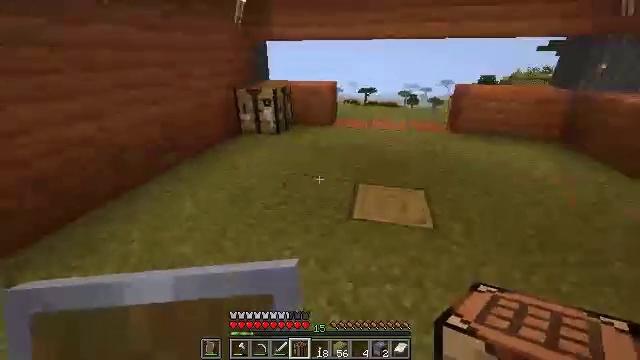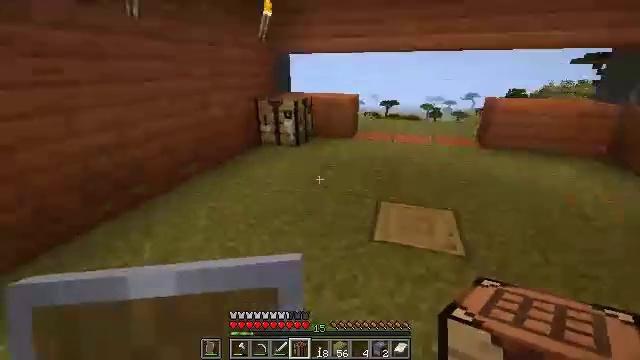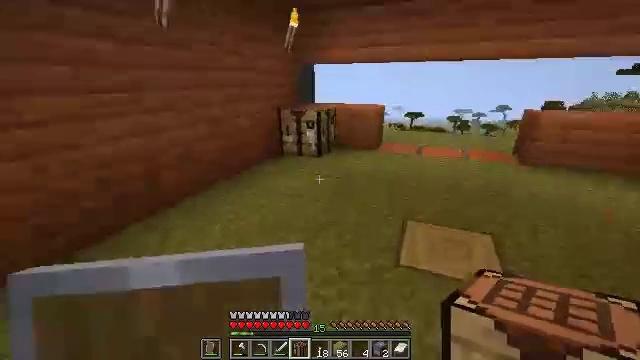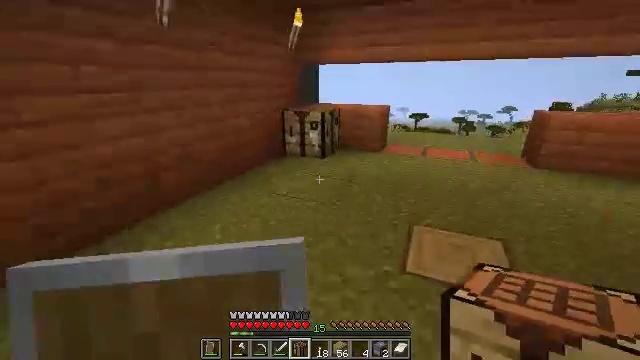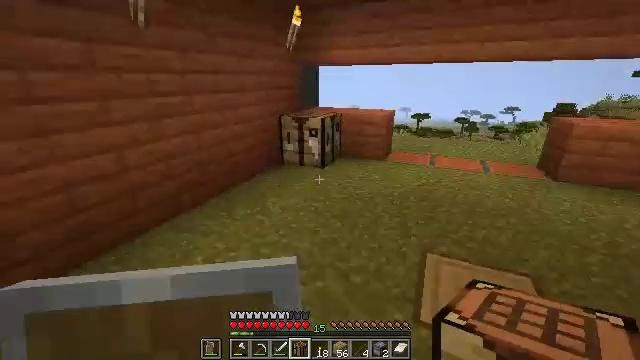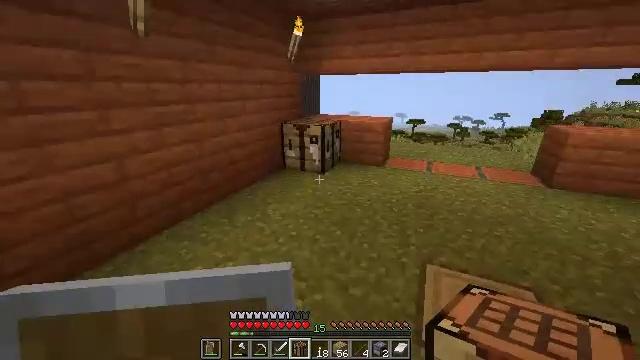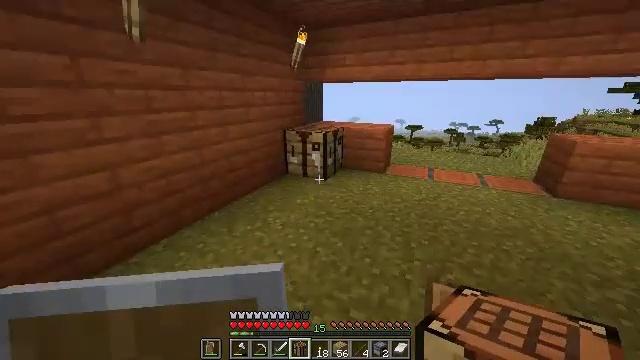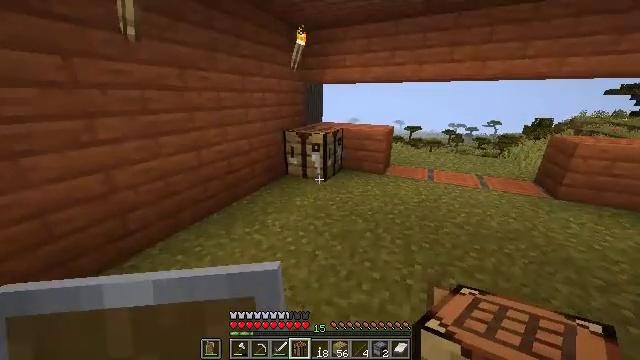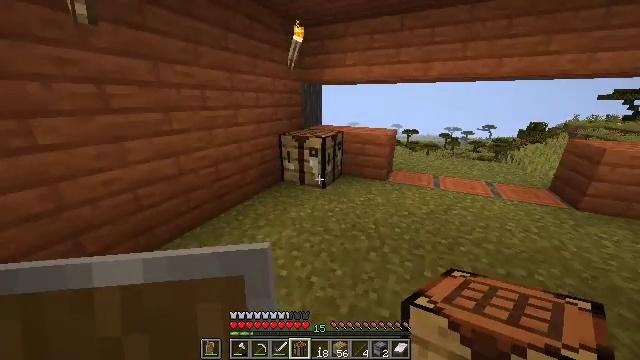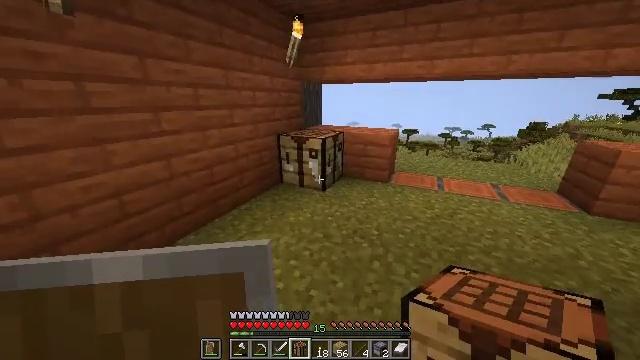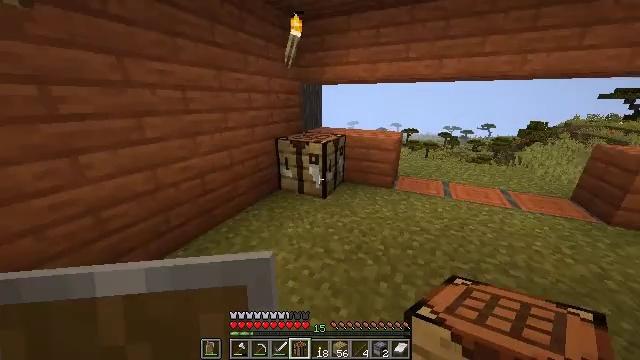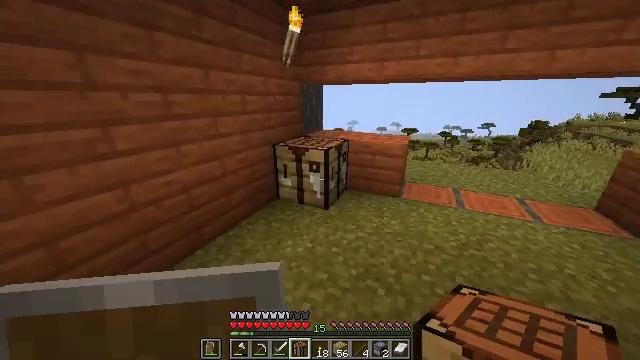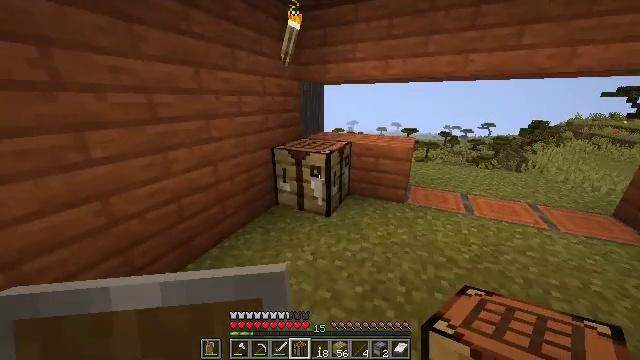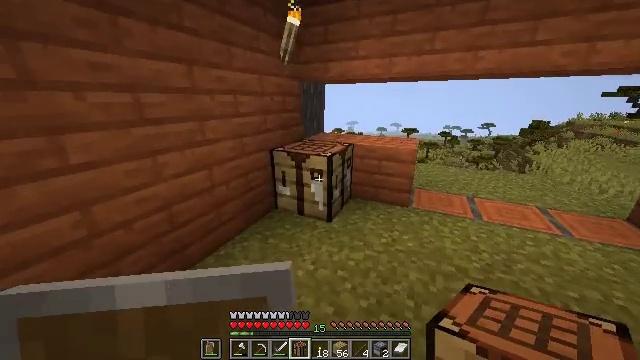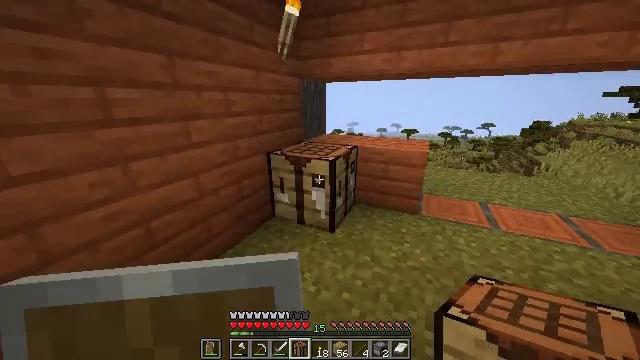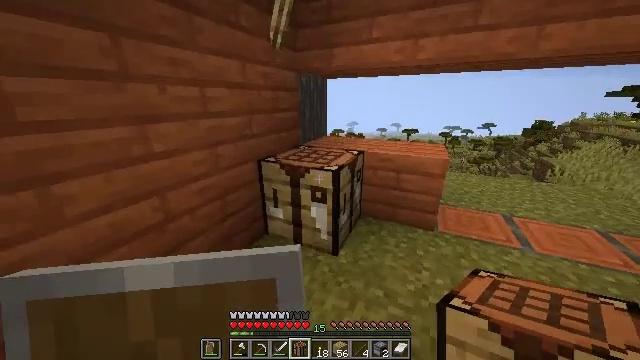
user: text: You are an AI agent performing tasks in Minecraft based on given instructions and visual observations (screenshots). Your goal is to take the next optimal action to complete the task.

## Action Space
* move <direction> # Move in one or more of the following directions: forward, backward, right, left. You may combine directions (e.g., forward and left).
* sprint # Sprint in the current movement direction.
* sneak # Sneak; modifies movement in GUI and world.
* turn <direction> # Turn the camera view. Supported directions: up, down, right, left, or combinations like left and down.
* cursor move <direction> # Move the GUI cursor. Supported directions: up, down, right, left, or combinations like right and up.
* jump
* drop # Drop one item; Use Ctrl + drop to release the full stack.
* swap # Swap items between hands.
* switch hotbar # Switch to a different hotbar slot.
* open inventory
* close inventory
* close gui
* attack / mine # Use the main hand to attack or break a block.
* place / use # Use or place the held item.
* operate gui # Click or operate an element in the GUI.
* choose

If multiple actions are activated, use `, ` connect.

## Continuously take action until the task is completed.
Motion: motion action
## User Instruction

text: Interact with a crafting table to get an iron shovel.
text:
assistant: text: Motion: move forward, turn left and up
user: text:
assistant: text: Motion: move forward, turn left and up
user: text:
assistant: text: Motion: move forward
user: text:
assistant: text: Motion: move forward, sprint
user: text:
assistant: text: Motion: move forward, sprint
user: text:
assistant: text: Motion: move forward, sprint
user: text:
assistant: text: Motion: move forward, sprint
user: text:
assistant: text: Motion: move forward
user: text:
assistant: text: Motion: move forward
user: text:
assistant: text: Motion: move forward
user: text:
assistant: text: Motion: move forward
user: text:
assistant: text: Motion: move forward
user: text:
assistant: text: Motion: move forward
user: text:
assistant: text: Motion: move forward
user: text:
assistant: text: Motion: move forward, use / place
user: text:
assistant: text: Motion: move forward, use / place
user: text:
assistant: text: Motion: turn right
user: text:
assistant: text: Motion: turn right and down
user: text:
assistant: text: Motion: turn left and down
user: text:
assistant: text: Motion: no_op
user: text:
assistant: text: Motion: no_op
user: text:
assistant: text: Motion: no_op
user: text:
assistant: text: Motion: cursor move left and up
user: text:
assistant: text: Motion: cursor move right and down
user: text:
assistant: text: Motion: cursor move right and down
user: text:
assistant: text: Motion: cursor move right and down
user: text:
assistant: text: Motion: cursor move down
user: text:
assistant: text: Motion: no_op
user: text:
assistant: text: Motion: no_op
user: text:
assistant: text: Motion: no_op